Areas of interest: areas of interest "Exhibition and Convention Center"
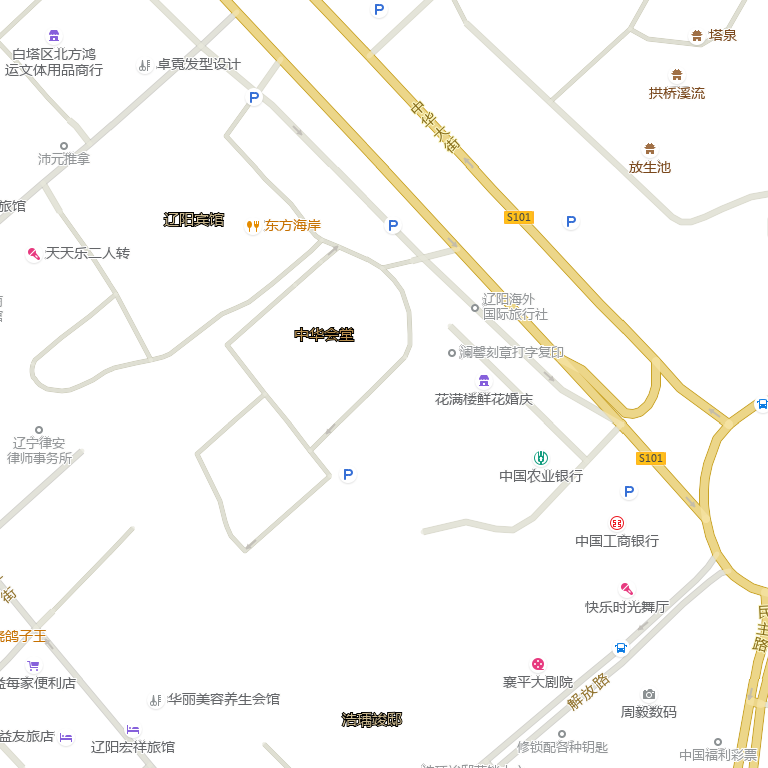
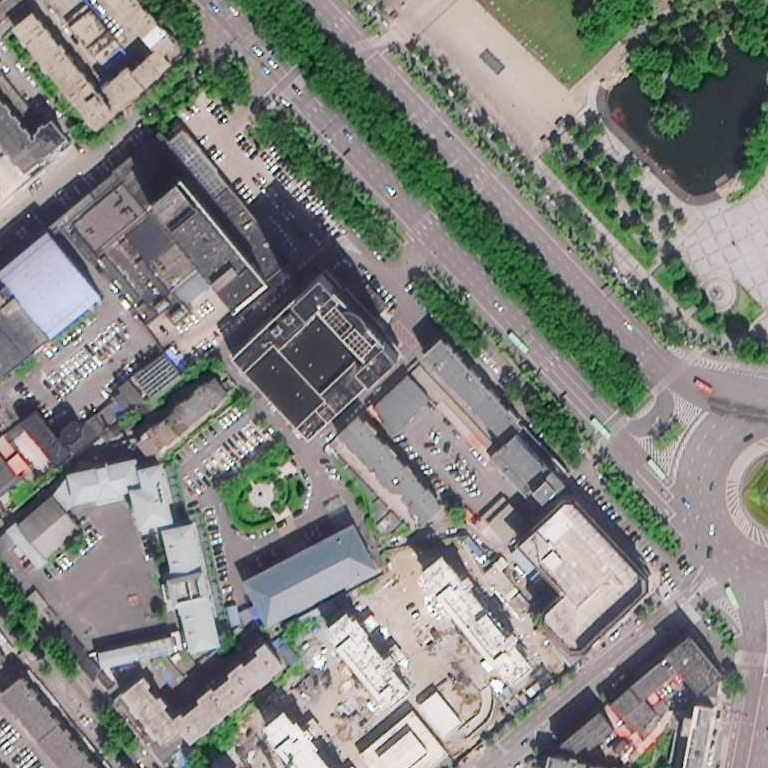